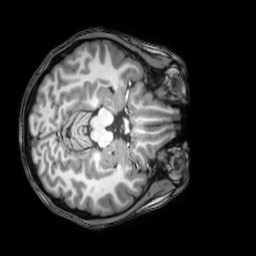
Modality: T1w
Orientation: axial
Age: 26
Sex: female
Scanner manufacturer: philips
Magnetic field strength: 3 T
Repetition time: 0.008113 s
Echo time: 0.003709 s